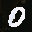
Label: 0